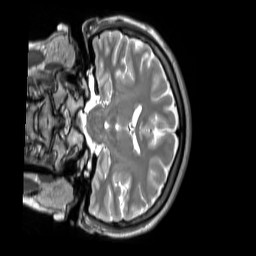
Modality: T2w
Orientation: coronal
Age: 21
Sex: female
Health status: ill
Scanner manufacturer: siemens
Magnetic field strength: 3 T
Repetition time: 2.8 s
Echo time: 0.326 s